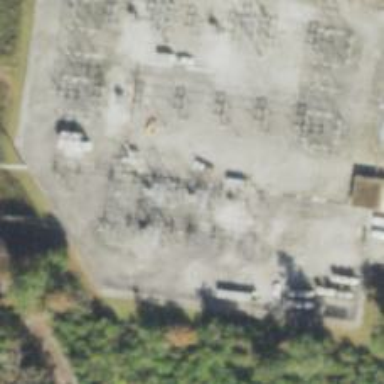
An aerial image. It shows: Switch used for power control.